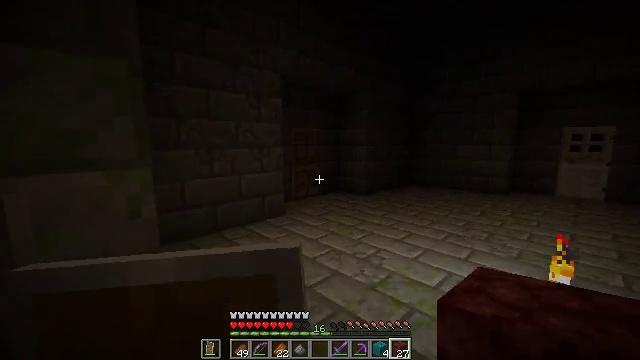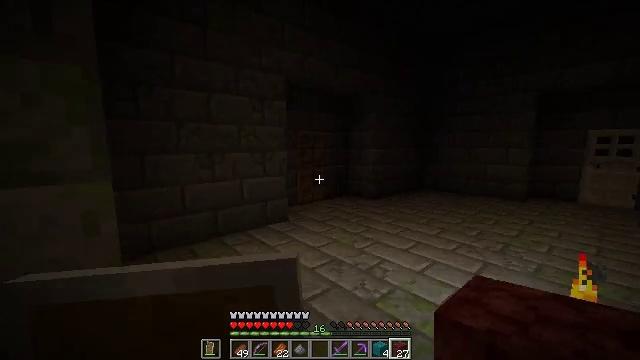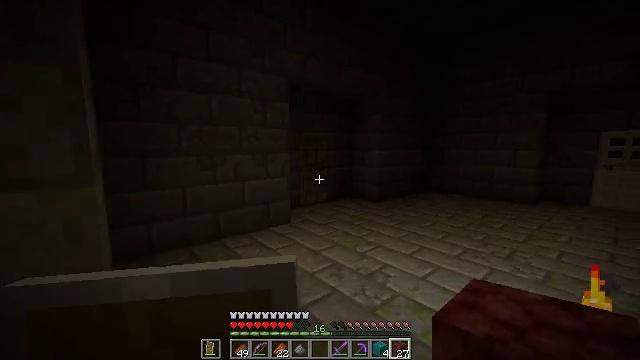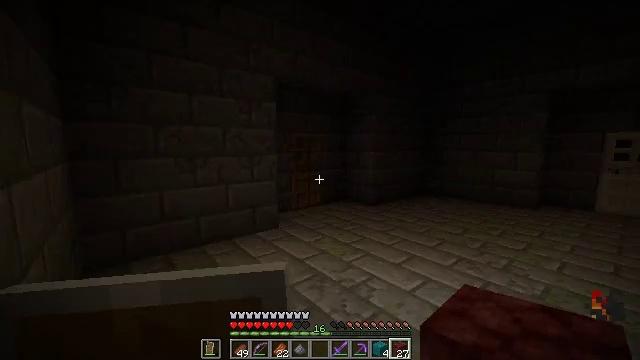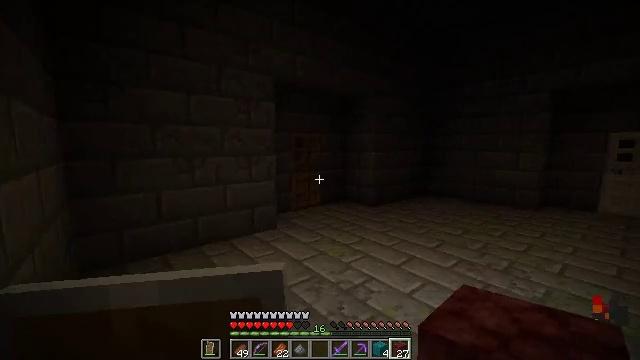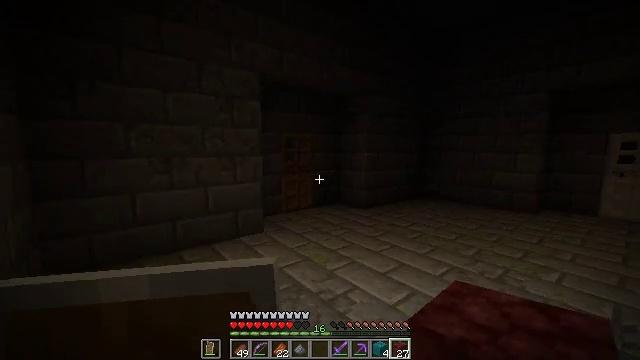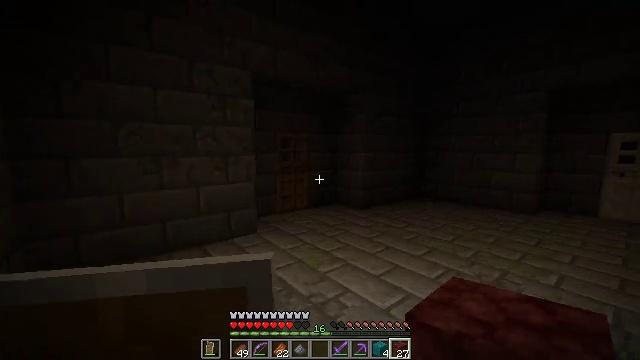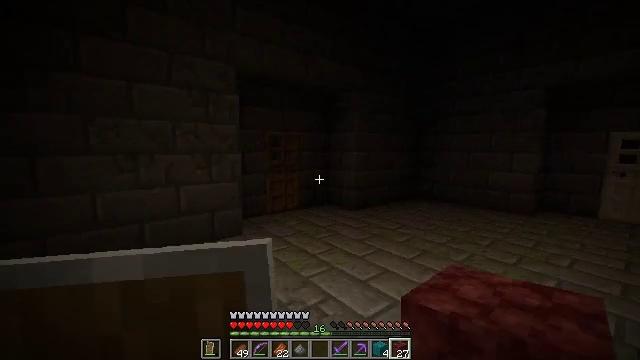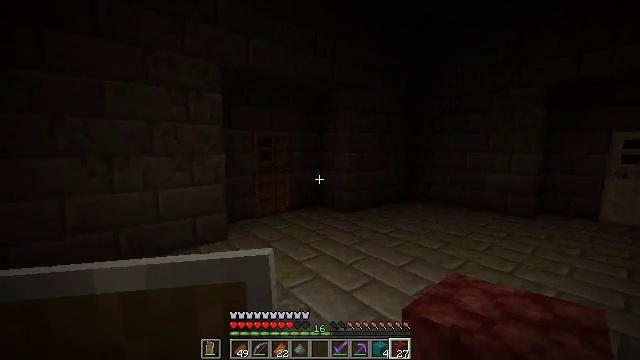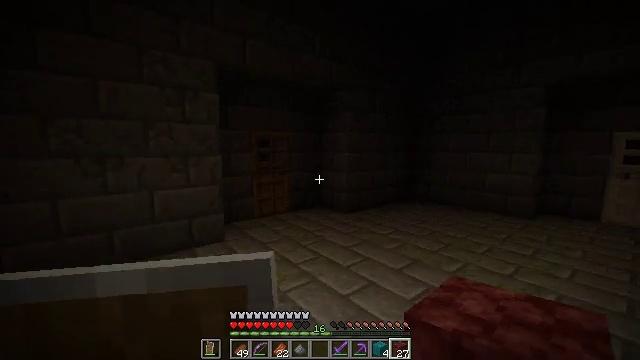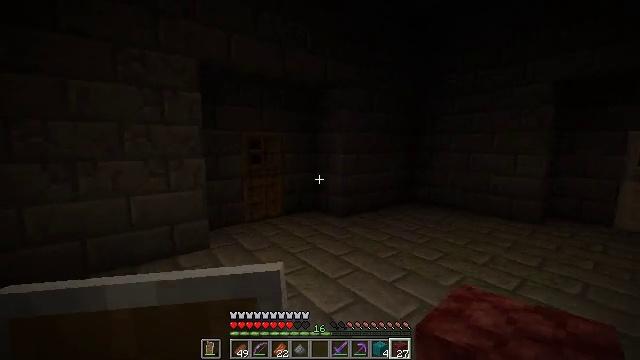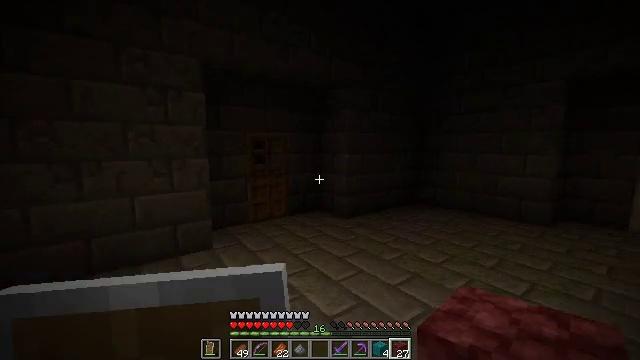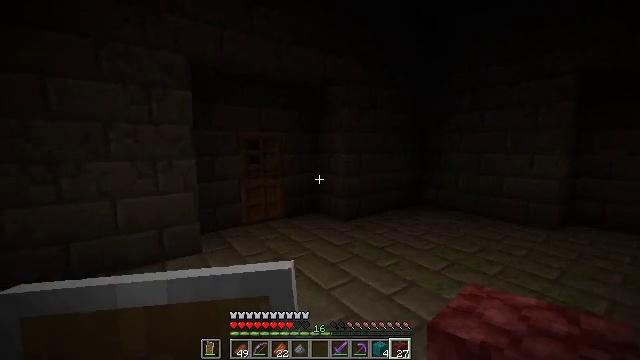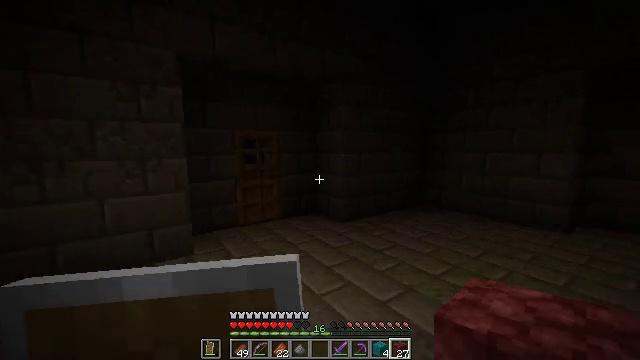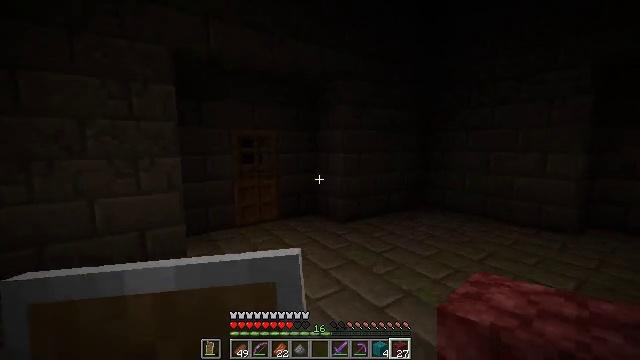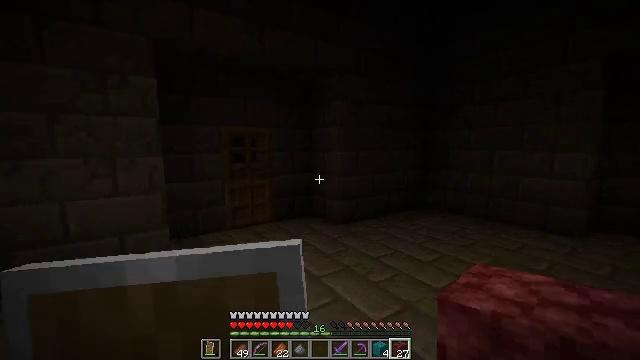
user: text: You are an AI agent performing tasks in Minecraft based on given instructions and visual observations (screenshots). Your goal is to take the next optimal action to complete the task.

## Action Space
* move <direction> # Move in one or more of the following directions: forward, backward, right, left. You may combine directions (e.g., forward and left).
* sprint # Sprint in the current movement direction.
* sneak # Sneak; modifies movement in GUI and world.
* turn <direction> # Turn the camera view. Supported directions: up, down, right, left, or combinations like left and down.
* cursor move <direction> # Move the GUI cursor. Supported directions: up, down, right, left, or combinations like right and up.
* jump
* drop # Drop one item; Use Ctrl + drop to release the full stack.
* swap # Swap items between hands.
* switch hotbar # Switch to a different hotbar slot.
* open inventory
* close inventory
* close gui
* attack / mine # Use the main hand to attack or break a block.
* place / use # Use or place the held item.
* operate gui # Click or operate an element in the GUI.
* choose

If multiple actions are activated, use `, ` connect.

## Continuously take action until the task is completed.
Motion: motion action
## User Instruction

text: Mine the iron door to remove it.
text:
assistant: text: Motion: move forward and move right, turn left
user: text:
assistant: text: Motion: move forward and move right, turn left
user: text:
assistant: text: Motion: move forward and move right
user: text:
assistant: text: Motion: move forward and move right
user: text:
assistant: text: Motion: move forward and move right
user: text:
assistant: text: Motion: move forward and move right
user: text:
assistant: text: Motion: move forward and move right
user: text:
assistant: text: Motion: move forward and move right
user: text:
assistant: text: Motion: move forward and move right
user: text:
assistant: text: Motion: move forward and move right, turn left
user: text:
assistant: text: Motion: move forward and move right, turn left
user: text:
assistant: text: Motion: move forward and move right, turn left
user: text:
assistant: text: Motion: move forward and move right, turn left
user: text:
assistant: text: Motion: move forward
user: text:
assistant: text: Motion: move forward
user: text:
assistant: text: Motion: move forward, turn right
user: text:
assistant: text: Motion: move forward, turn right and down
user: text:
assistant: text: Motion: turn right
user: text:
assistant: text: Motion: turn right
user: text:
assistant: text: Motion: turn right
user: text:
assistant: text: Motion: turn right
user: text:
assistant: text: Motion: turn right
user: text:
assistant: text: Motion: turn right
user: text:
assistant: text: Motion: no_op
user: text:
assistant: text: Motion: move forward and move left
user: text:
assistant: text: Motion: move forward and move left
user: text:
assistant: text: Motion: move forward and move left
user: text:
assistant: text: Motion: move forward and move left
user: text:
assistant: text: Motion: move forward and move left
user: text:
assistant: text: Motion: move forward and move left